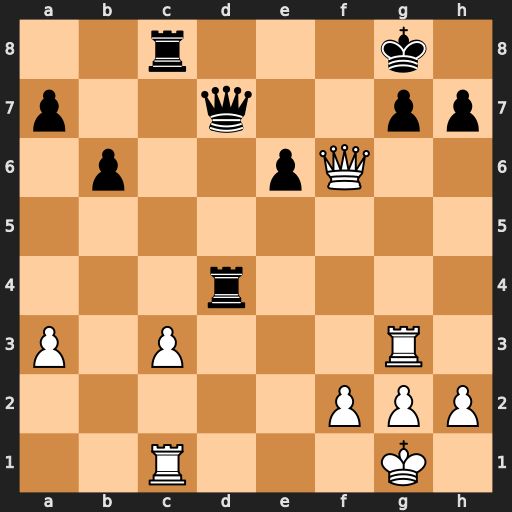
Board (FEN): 2r3k1/p2q2pp/1p2pQ2/8/3r4/P1P3R1/5PPP/2R3K1
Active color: w
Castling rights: -
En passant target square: -
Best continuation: Rxg7+ Qxg7 Qxe6+ Qf7 Qxc8+